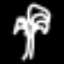
Label: palm tree